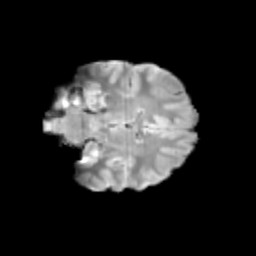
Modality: T2w
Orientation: coronal
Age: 13
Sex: female
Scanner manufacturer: siemens
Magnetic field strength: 3 T
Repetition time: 3.8 s
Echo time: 0.07 s